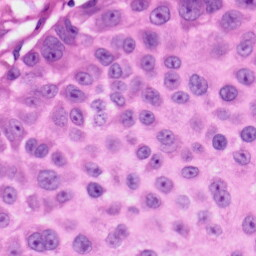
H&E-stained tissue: Skin